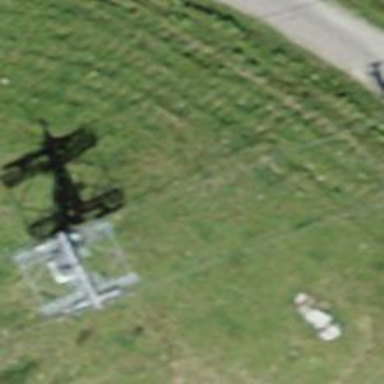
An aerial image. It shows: Pylon for aerialway.